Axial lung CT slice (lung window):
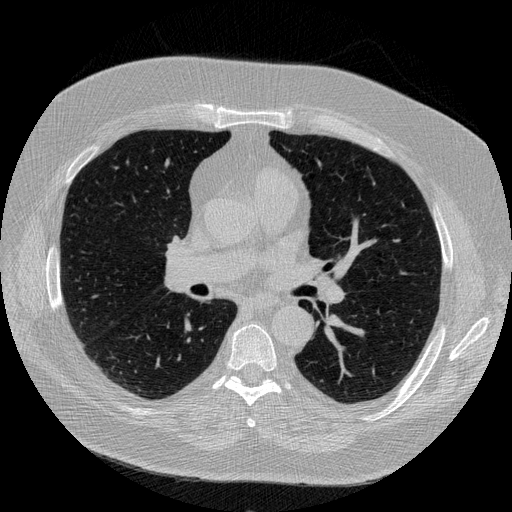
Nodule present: no